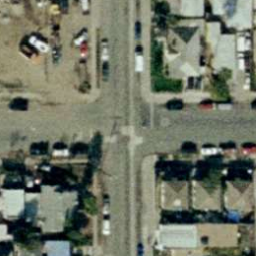
Label: intersection